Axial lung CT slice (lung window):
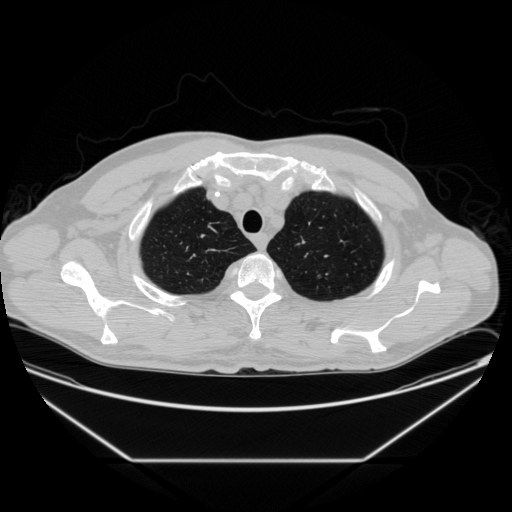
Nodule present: no